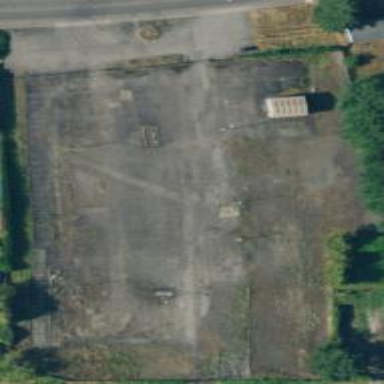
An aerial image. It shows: Asphalt surface in brownfield area.